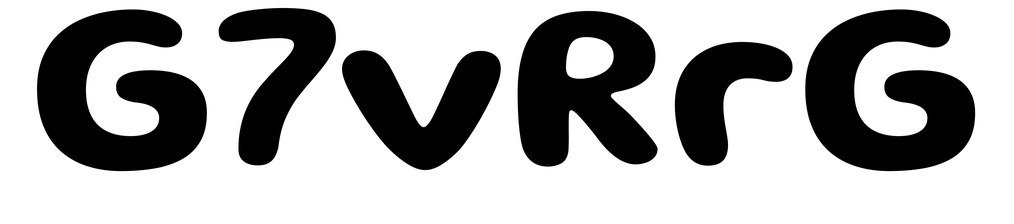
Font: Gluten_SemiBold